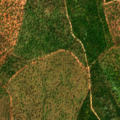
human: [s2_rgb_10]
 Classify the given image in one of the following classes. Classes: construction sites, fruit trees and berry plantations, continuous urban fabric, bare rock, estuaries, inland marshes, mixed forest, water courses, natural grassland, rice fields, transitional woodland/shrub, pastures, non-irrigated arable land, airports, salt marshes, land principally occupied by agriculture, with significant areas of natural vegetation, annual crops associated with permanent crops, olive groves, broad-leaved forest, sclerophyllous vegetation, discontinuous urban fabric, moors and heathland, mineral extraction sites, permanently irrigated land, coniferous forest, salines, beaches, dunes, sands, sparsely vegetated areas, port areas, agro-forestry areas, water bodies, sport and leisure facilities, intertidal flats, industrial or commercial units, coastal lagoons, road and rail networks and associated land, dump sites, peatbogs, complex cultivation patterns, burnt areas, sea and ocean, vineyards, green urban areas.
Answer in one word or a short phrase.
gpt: continuous urban fabric